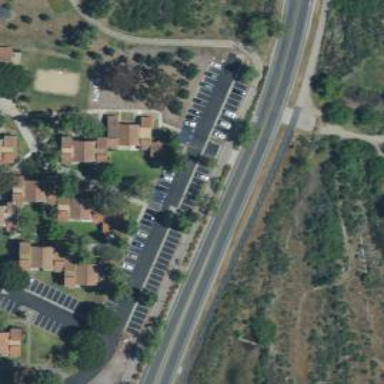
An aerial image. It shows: Footway.